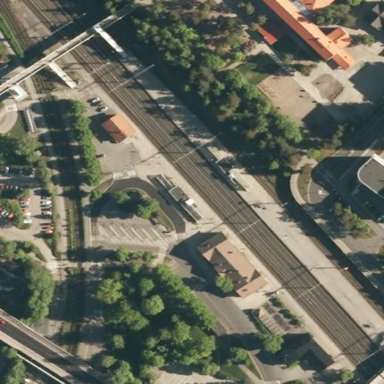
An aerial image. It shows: Paved platform for public transport. The platform is for railway services.